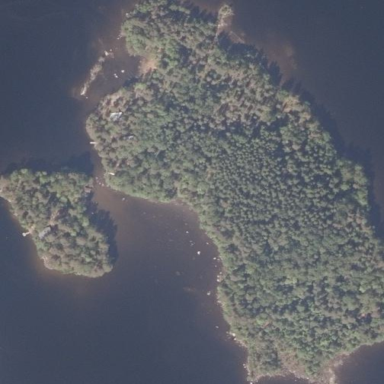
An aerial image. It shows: Islet surrounded by forest.